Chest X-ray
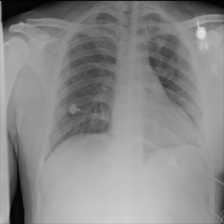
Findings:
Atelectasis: negative
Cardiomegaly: negative
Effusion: negative
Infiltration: negative
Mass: negative
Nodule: negative
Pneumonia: negative
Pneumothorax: negative
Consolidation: negative
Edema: negative
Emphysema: negative
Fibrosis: negative
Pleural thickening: negative
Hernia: negative